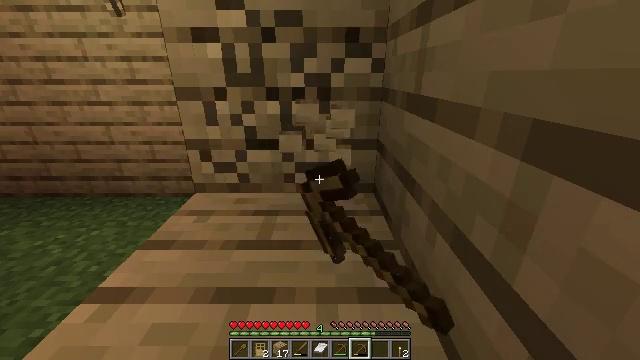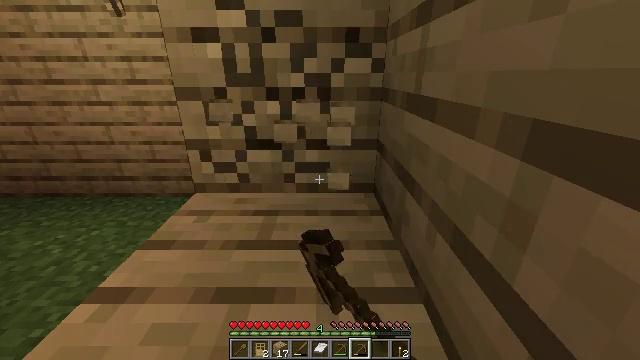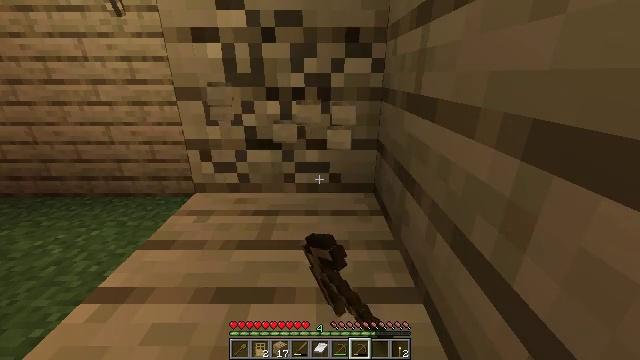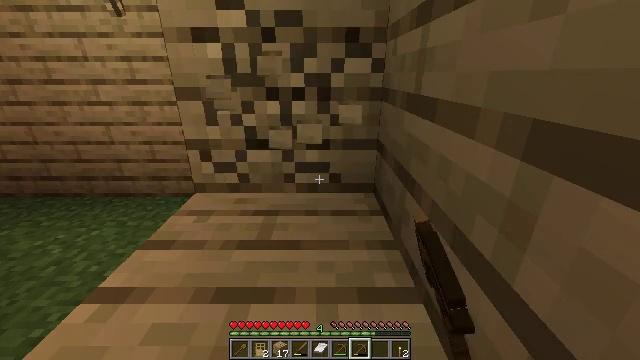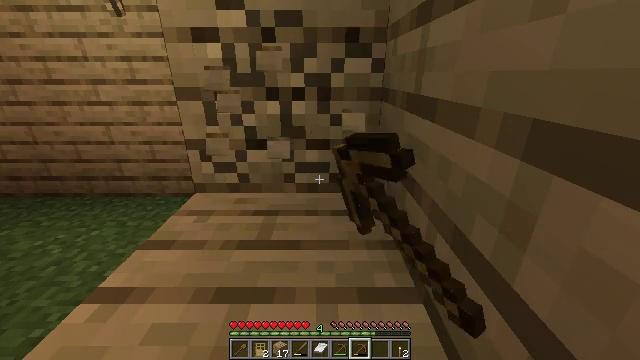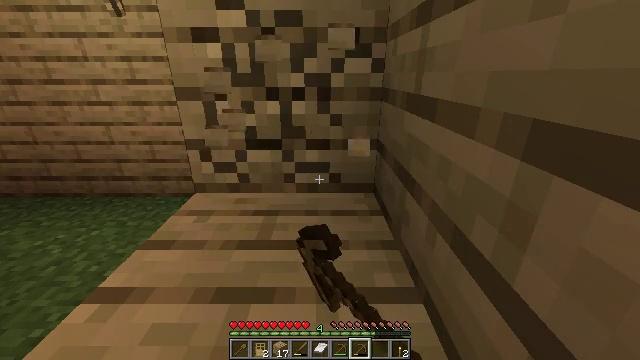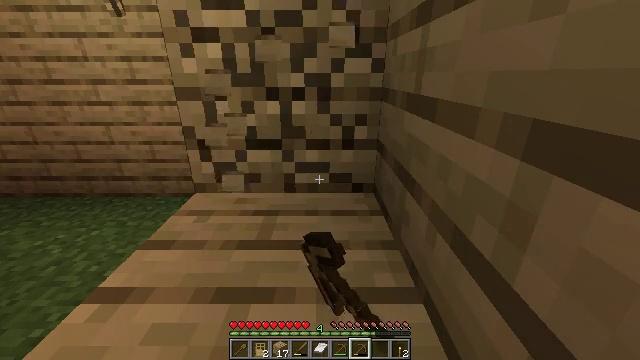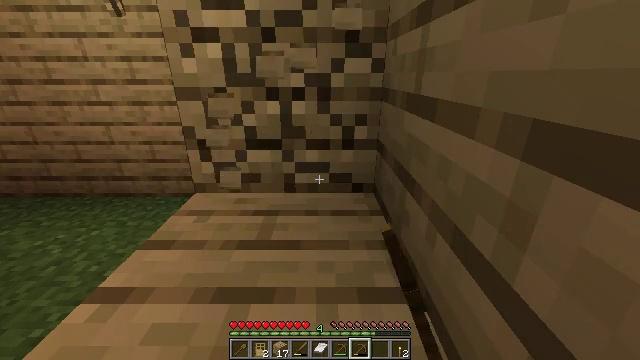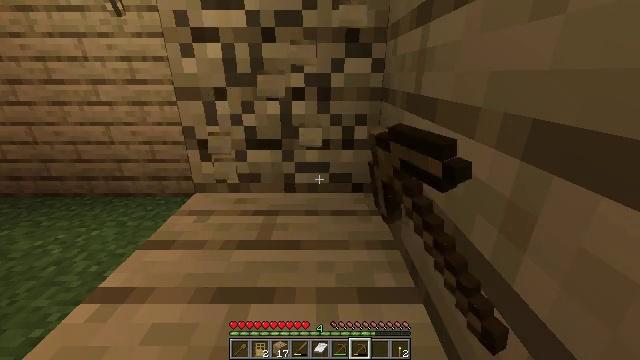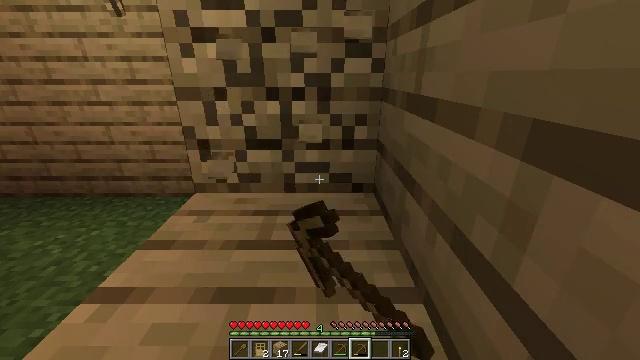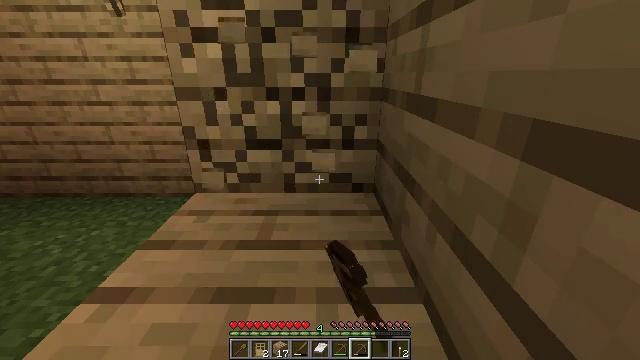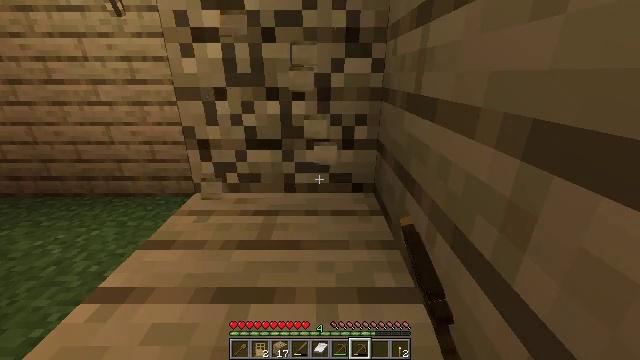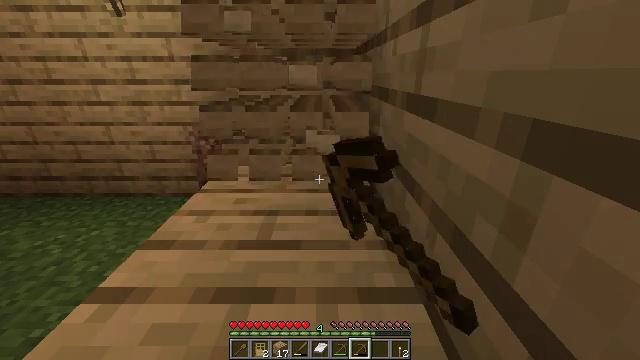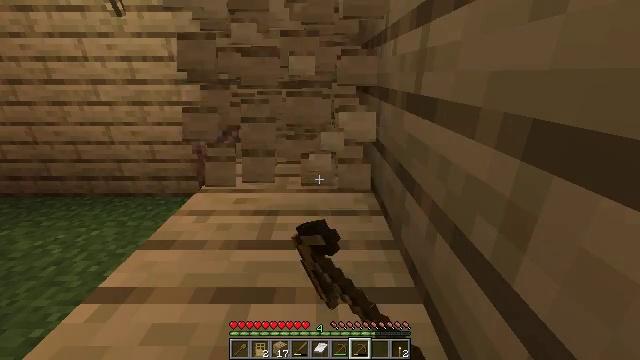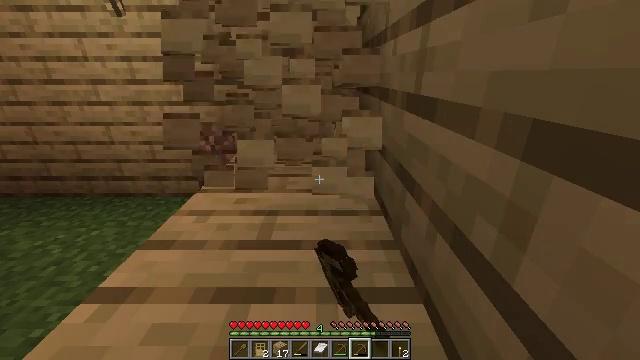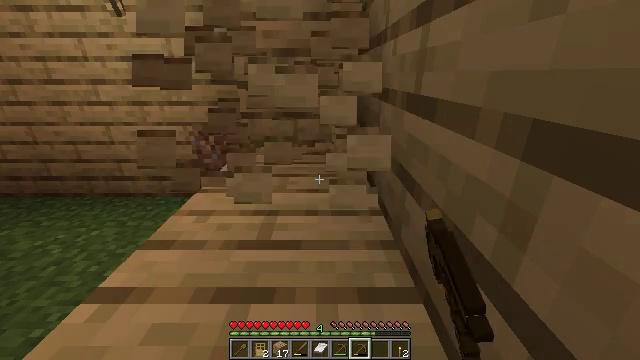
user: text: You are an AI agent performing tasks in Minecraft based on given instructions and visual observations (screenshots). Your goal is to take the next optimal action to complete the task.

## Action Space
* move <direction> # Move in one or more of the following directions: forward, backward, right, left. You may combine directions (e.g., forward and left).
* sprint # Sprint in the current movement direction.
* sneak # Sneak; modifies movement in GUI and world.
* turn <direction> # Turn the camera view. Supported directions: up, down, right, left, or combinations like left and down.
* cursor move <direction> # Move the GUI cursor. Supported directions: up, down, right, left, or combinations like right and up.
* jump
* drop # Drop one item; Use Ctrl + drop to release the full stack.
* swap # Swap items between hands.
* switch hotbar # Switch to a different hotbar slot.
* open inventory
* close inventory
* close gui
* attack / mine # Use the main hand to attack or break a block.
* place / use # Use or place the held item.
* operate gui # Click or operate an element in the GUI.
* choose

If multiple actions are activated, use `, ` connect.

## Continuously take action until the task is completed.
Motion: motion action
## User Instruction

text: Break the existing planks.
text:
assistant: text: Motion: attack / mine
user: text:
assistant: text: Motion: attack / mine
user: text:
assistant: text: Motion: attack / mine
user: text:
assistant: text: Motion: attack / mine
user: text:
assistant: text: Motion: attack / mine
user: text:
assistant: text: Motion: attack / mine
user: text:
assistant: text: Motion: attack / mine
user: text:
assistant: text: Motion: attack / mine
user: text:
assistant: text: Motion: attack / mine
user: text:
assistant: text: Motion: attack / mine
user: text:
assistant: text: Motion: attack / mine
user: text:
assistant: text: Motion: attack / mine
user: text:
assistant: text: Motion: attack / mine
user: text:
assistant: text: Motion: attack / mine
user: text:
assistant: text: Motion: attack / mine
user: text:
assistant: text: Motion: attack / mine
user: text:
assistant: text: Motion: attack / mine
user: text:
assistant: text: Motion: attack / mine
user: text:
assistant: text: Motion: attack / mine
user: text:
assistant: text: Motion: attack / mine
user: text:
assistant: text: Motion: attack / mine
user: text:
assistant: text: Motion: turn down
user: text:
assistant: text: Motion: turn right and down
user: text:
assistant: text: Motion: turn down
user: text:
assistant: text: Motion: turn down
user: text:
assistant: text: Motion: turn down
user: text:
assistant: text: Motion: turn down
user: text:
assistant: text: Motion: no_op
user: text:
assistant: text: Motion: attack / mine
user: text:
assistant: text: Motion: attack / mine